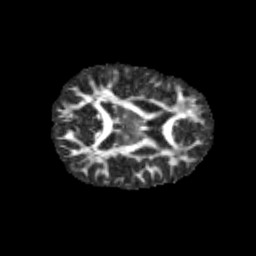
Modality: FA
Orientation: axial
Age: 12
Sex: female
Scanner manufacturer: siemens
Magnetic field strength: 3 T
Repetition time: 3.8 s
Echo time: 0.07 s